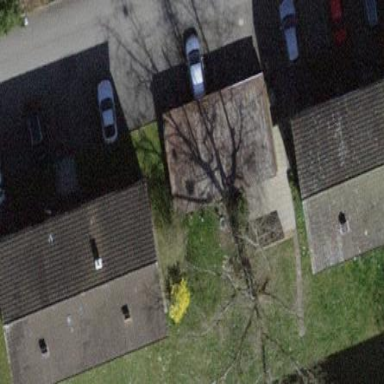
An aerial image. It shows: Garage.